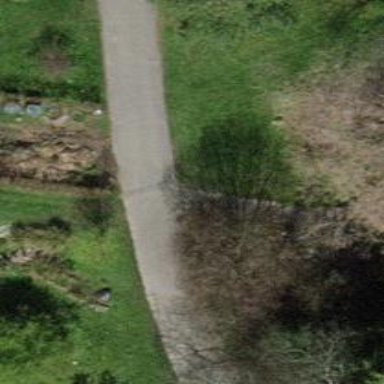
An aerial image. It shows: Footway with pebblestone surface.